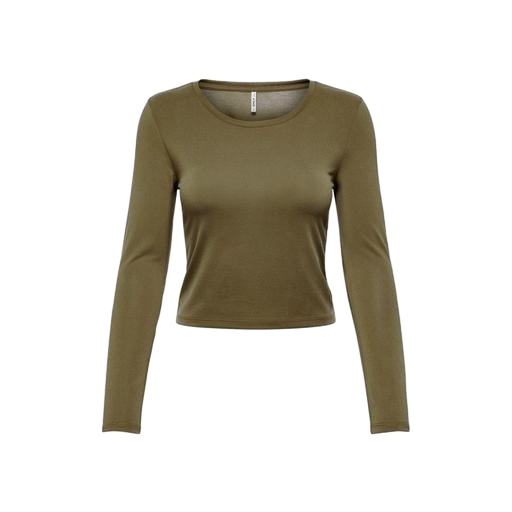
long-sleeve t-shirt only macy, long-sleeve top, green long-sleeve round-neck tee, white background